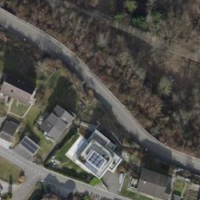
EUNIS habitat code: 55
Species observed at this site:
Aglais urticae